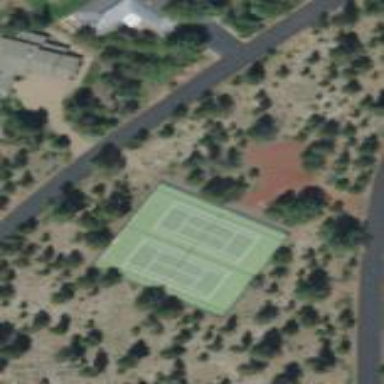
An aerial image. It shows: Sports center with tennis court enclosed by fence.